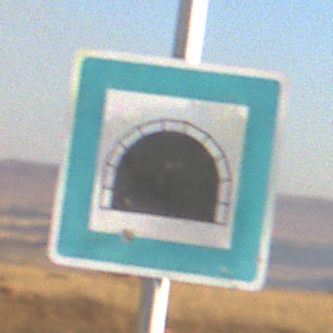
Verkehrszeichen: Tunnel
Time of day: MorningAfternoon
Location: Outdoor (Nature)
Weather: Clear
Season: NotSpecified
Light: Natural